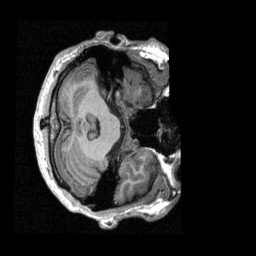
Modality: T1w
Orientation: axial
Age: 26
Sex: male
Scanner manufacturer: siemens
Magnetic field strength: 3 T
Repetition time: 2.3 s
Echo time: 0.00298 s